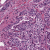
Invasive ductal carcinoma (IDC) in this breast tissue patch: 0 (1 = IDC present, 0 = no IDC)